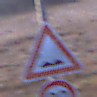
Verkehrszeichen: UnebeneFahrbahn
Zusatzzeichen unten: Geschwindigkeit80
Umgebung: Outdoor, Nature
Tageszeit: SunriseSunset
Wetter: Clear
Licht: Natural
Jahreszeit: NotSpecified
Kontrast: LowContrast